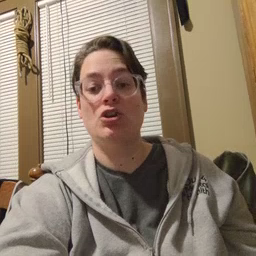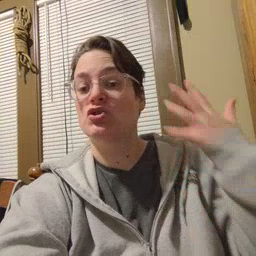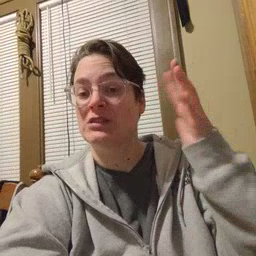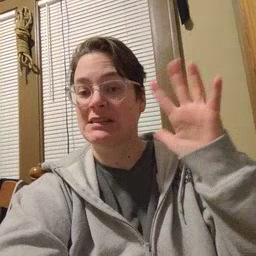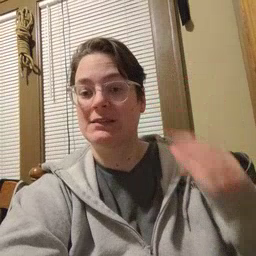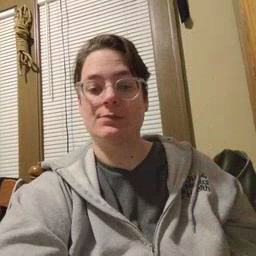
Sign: tree